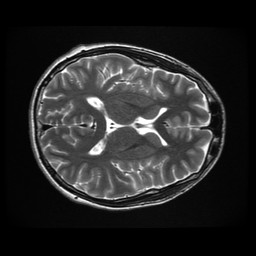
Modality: T2w
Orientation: axial
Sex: male
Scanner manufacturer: ge
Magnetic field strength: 3 T
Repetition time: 5 s
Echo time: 0.1015 s